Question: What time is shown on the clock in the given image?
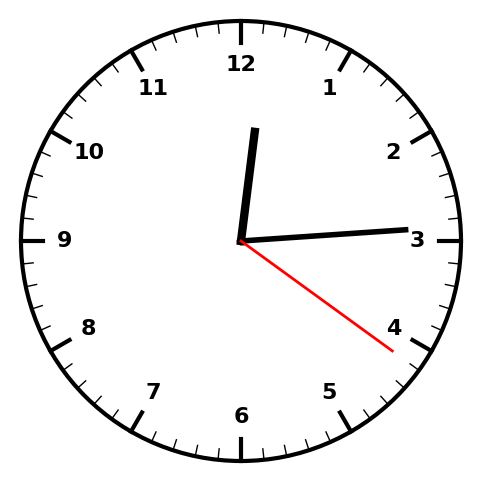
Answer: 12:14:21